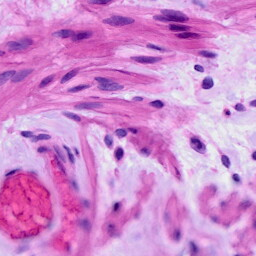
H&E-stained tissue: Ovarian